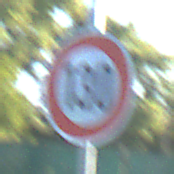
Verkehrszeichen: Geschwindigkeit130
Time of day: MorningAfternoon
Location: Outdoor (Urban)
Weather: Clear
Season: NotSpecified
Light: Natural